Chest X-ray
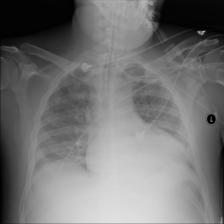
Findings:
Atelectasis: negative
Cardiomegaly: negative
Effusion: negative
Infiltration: negative
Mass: negative
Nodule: negative
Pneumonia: negative
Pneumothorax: negative
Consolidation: negative
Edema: negative
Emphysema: negative
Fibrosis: negative
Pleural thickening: negative
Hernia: negative